Question: I want to override 'self.navigationItem.backBarButtonItem''s and ,
I tried:
'''
UIBarButtonItem *backButton = [[UIBarButtonItem alloc] initWithTitle:@"Back"
style:UIBarButtonItemStyleBordered
target:self
action:@selector(backButtonOverrideAction:)];
[self.navigationItem setLeftBarButtonItem:backButton];
'''
it is working but i want to use the default arrow:

i also tried:
'''
UIBarButtonItem *backButton = self.navigationItem.backBarButtonItem;
[backButton setTarget:self];
[backButton setAction:@selector(backButtonOverrideAction:)];
'''
but unfortunately it's not working.. do you have any idea how to do this?
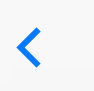
Answer: , No direct access for changing and on 'self.navigationItem.backBarButtonItem'.
I ended up using the first one i tried... and get my (custom) image..
'''
UIBarButtonItem *backButton = [[UIBarButtonItem alloc] initWithImage:[UIImage imageNamed:@"myImage.png"]
style:UIBarButtonItemStyleBordered
target:self
action:@selector(backButtonOverrideAction:)];
[self.navigationItem setLeftBarButtonItem:backButton];
'''
while...
'''
//this two lines of code are still useless, i just feel sorry for them..
[self.navigationItem.backBarButtonItem setTarget:<#(id)#>];
[self.navigationItem.backBarButtonItem setAction:<#(SEL)#>];
'''